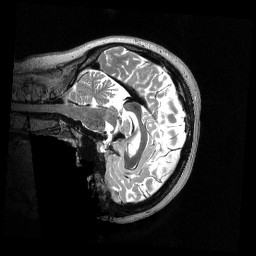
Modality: T2w
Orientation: sagittal
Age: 27
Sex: female
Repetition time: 3.2 s
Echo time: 0.563 s